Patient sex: F
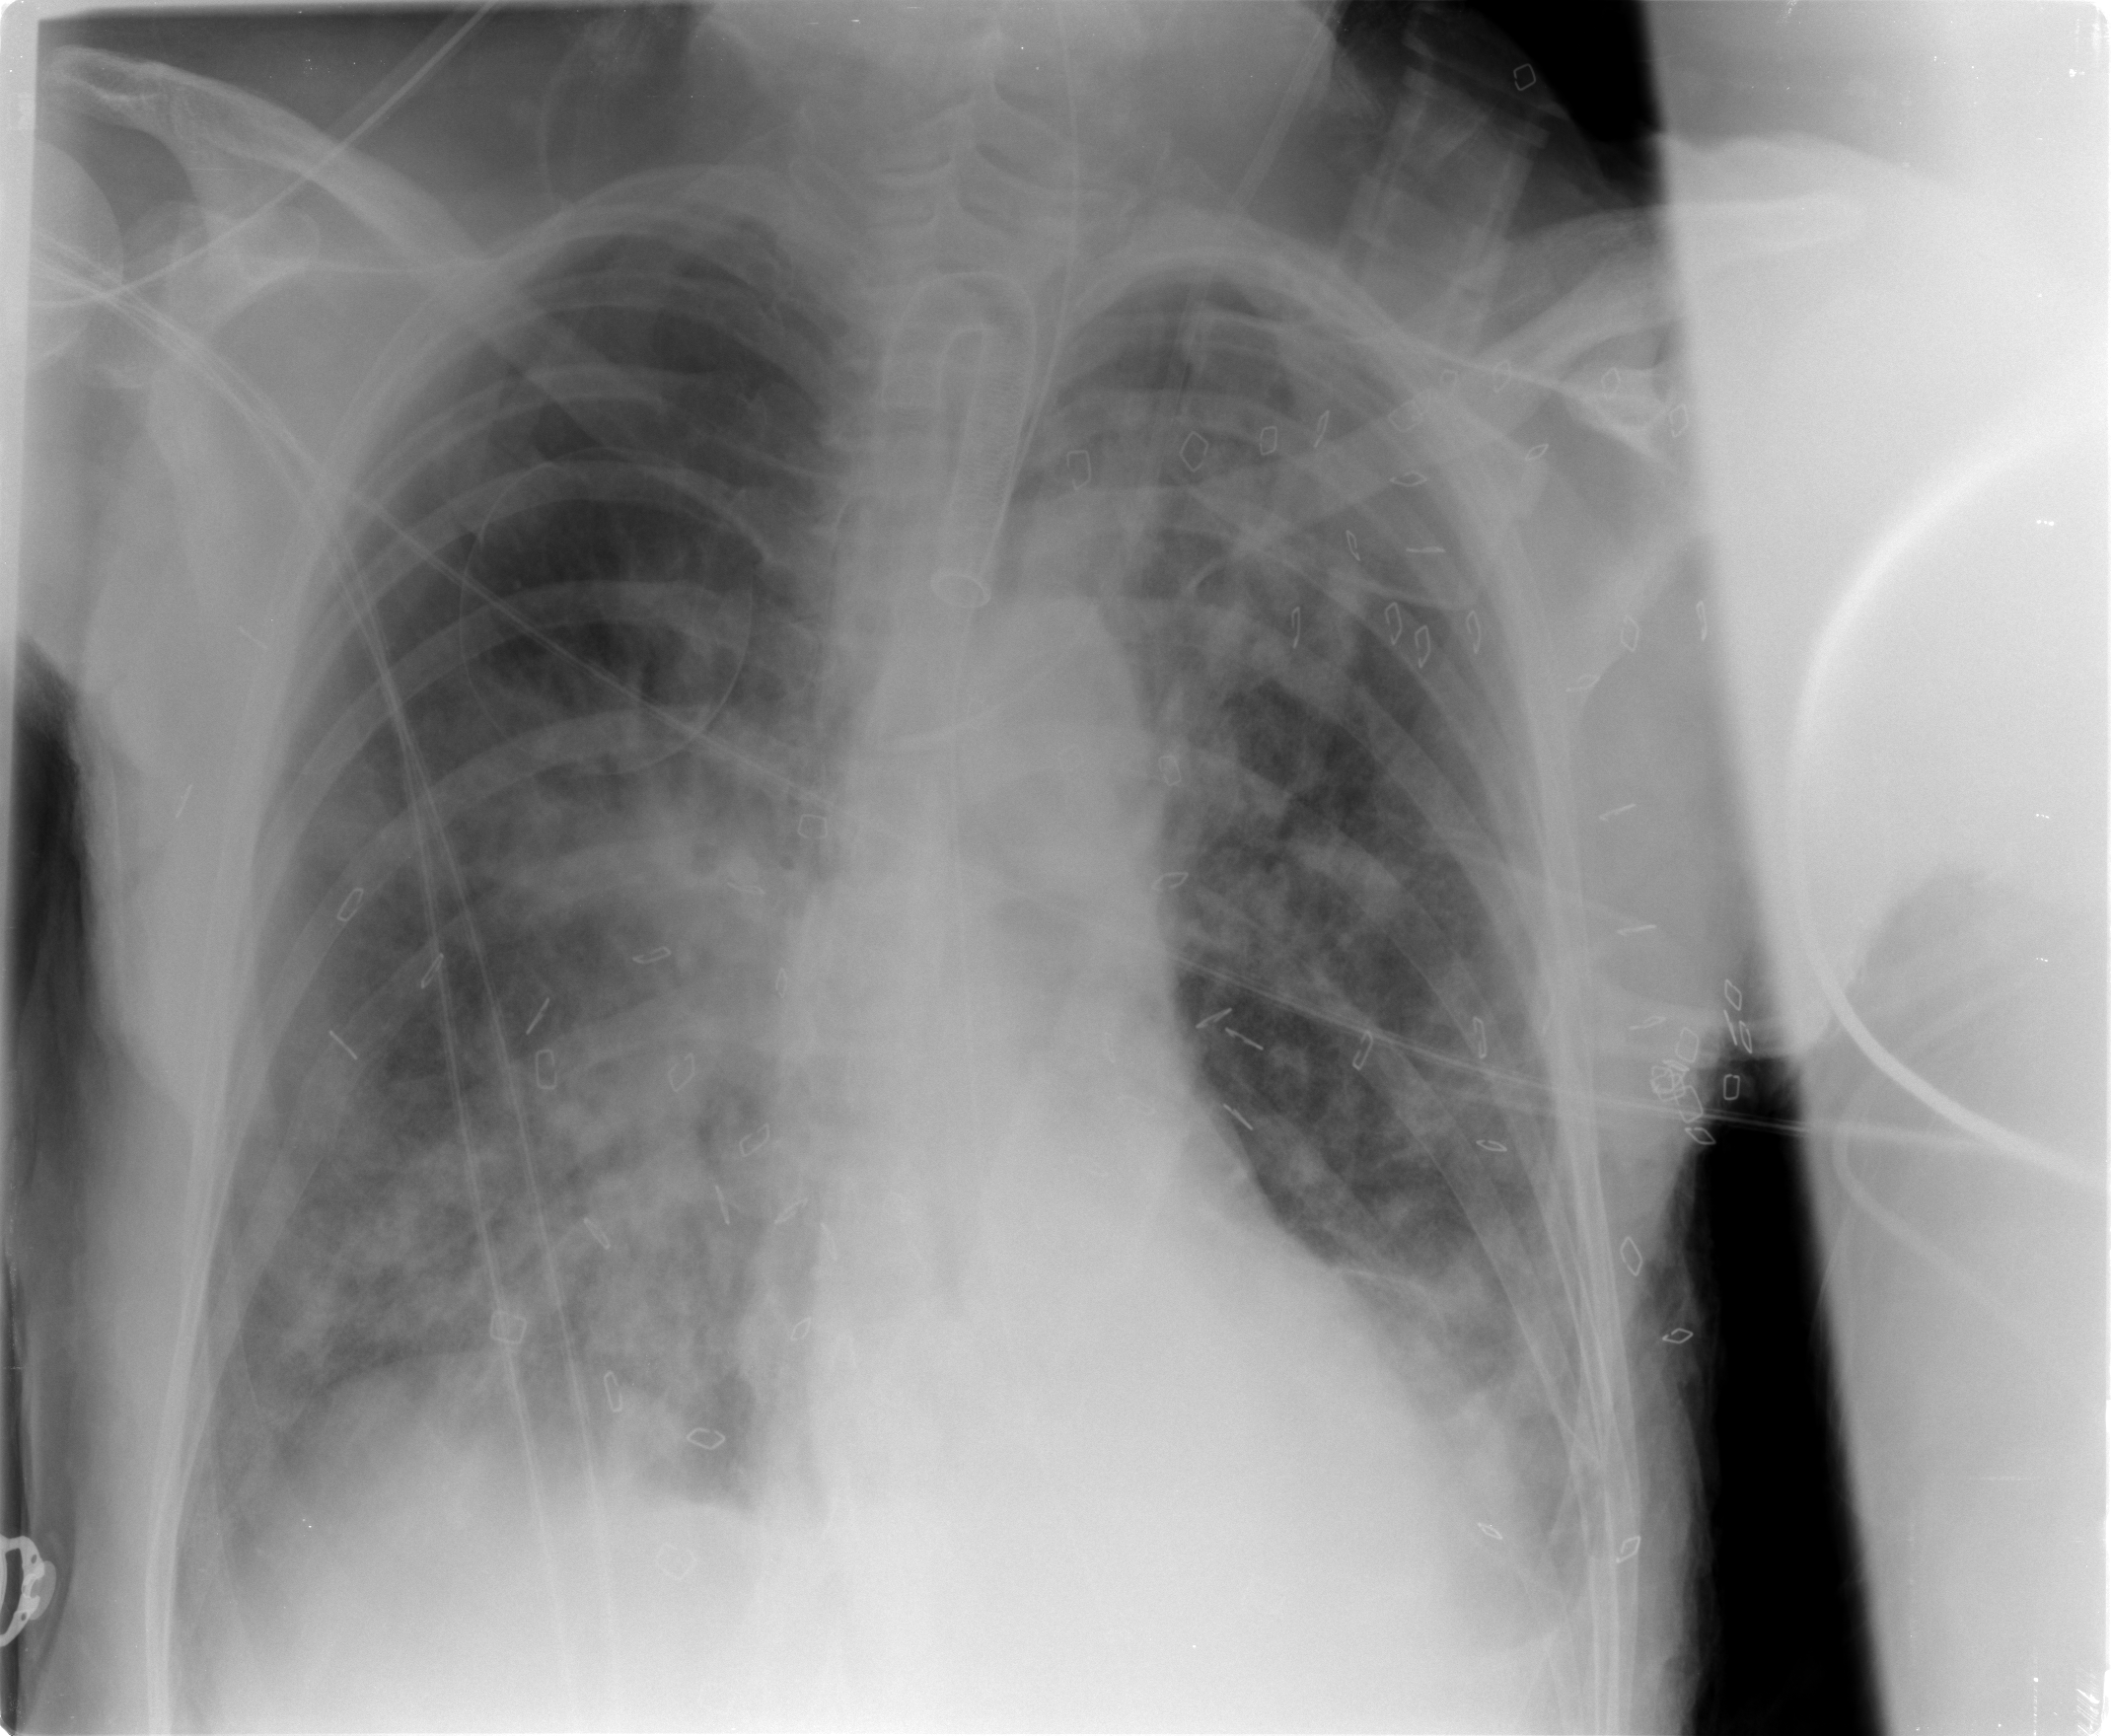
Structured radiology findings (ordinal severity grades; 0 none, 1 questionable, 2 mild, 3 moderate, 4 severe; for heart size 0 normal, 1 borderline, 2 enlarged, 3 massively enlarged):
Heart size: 0
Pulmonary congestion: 1
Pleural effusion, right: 1
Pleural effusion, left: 2
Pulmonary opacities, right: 3
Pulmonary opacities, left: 2
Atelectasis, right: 2
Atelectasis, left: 2